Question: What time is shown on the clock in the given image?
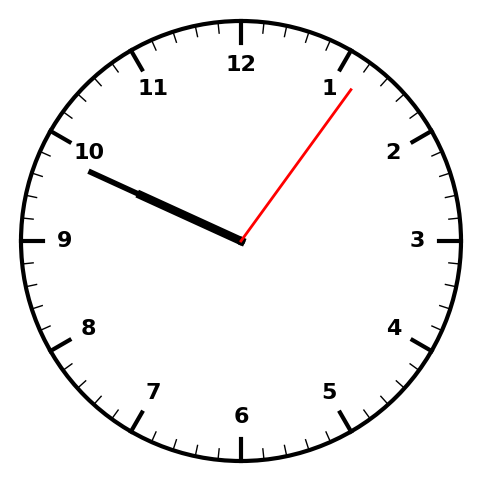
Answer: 09:49:06